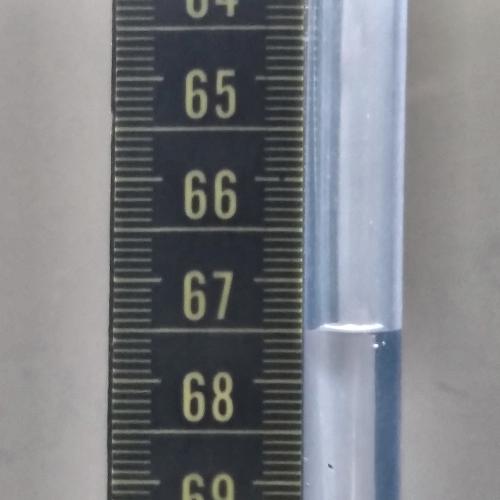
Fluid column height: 67.5 cm